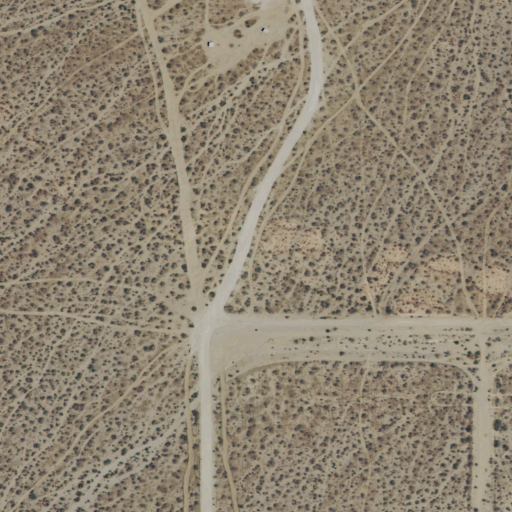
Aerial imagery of mountains in California named Shadow Mountains containing only shrub